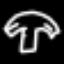
Label: mushroom